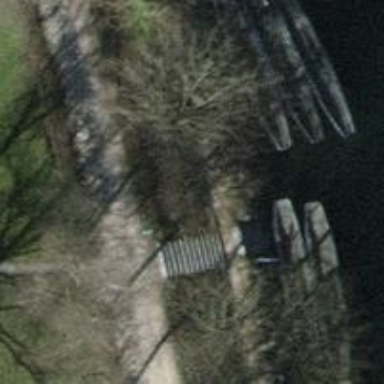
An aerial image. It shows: Concrete steps.